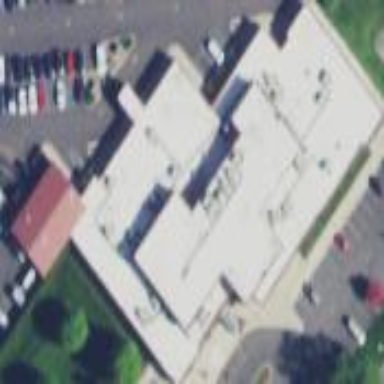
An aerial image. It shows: Clinic building.